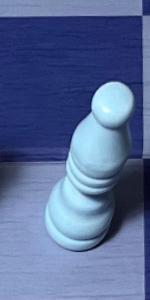
Label: Bishop_White